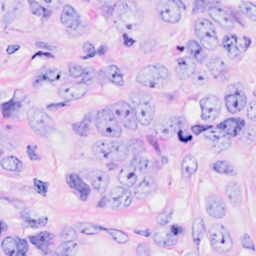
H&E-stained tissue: Breast